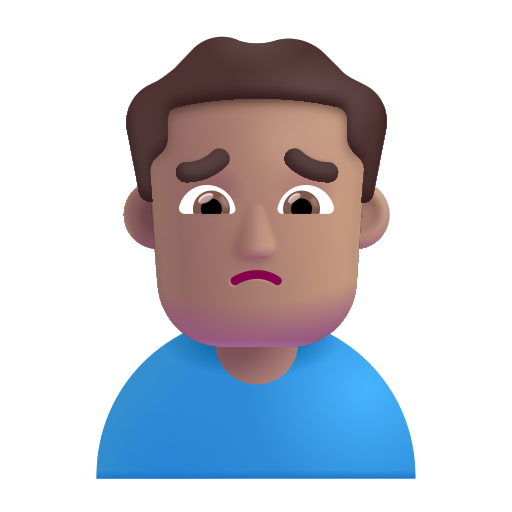
man frowning color